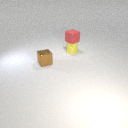
small yellow rubber cylinder behind small brown metal cube